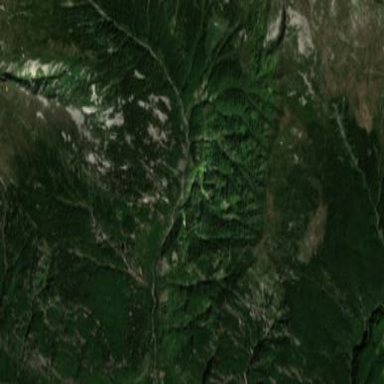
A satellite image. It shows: Forest with mixed leaf types and cycles.